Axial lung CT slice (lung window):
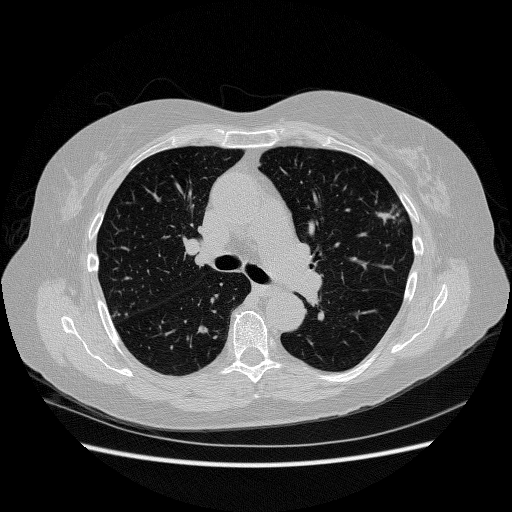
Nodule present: no